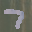
Label: 7